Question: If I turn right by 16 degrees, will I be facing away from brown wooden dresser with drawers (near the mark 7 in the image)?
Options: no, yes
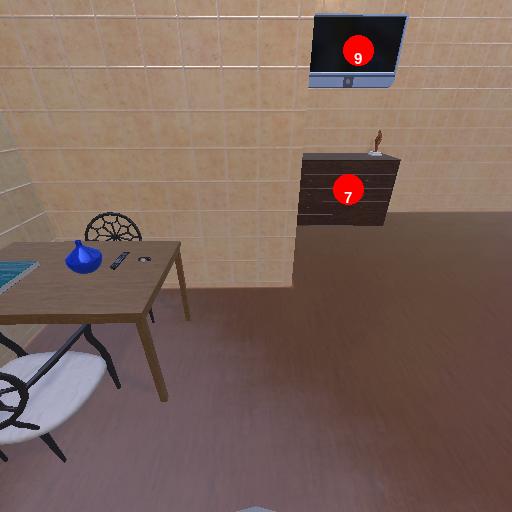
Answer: no